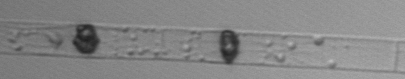
Label: Dactyliosolen_blavyanus